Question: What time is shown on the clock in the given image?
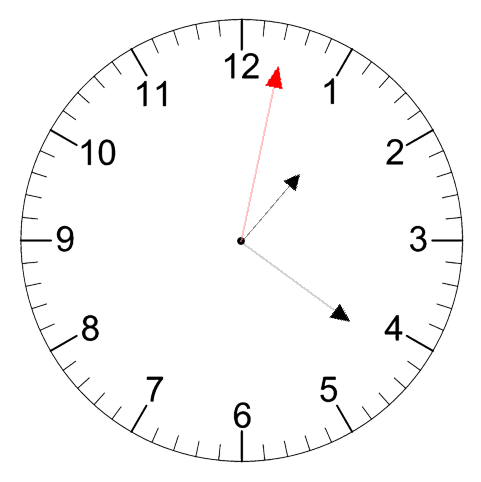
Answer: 01:21:02